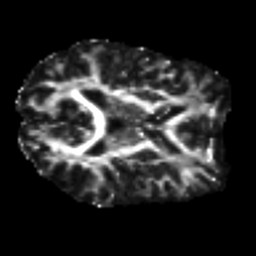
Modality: FA
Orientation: axial
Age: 41
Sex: female
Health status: healthy
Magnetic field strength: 3 T
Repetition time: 8.4 s
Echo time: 0.0926 s